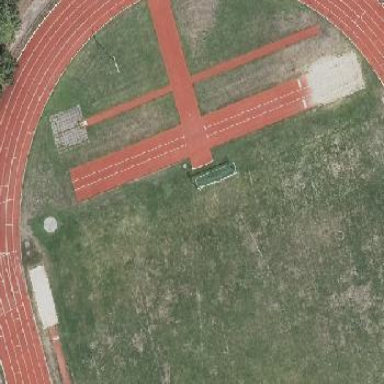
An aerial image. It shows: Track in leisure land.